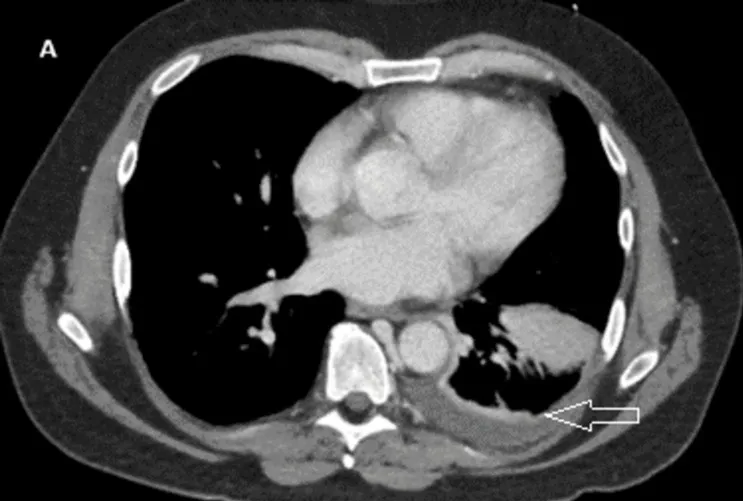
Serial CT imaging. A: Day 0: left lower lobe consolidation with trace effusion.
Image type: radiology (ct)